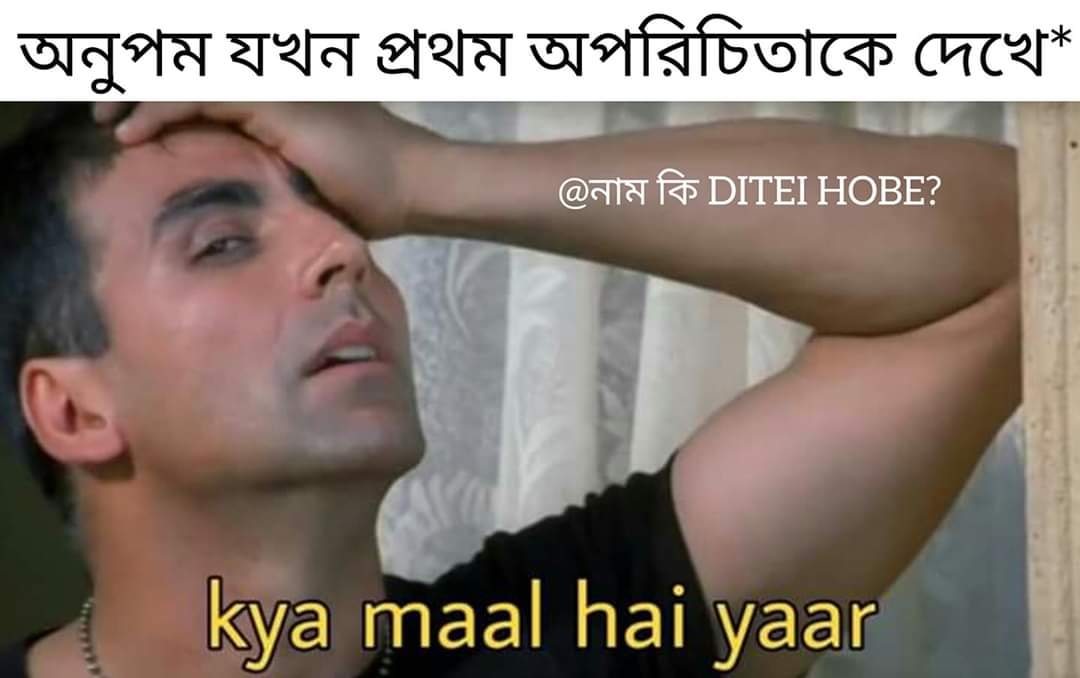
Caption: অনুপম যখন প্রথম অপরিচিতাকে দেখে*    kya maal hai yaar
Label: hate